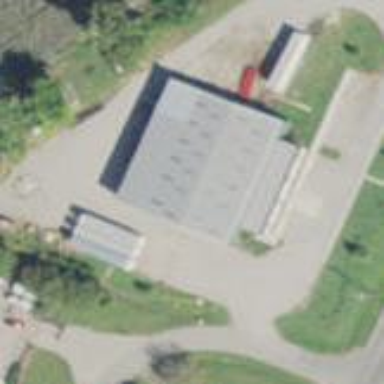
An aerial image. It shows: Agrarian shop located within building.